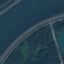
Land use / land cover: River